Question: I have the following database:
'''
id name unit_id lft rgt level
-- -------------- ------- --- --- -----
1 Company Name 1 1 2 0
2 Manager 2 2 9 1
3 HR 3 3 8 2
4 Jr.Manager 5 5 8 2
5 Sr.Manager 8 7 8 2
'''
I want to insert record in the above preorder traversal table. For that I used the following code and queries:
'''
function addstructure() {
$level = $_GET['level'] + 1;
$rgt = $_GET['rgt'] + 1;
if ($_GET['level'] == 0) {
$sql = "UPDATE xp_subunit SET lft = lft+2, rgt=rgt+2 WHERE rgt > " . $_GET['rgt'] . "; ";
$this->db->query($sql);
$sql = "INSERT INTO xp_subunit SET level=" . $level . ", lft =" . $_GET['rgt'] . ", rgt = " . $rgt . " , name = '" . $_GET['name'] . "', unit_id='" . $_GET['unit_id'] . "', description='" . $_GET['description'] . "';";
$this->db->query($sql);
} else {
$sql = "UPDATE xp_subunit SET rgt = rgt+2 WHERE rgt > " . $_GET['lft'] . "; ";
$this->db->query($sql);
$sql = "INSERT INTO xp_subunit SET level=" . $level . ", lft =" . $_GET['rgt'] . ", rgt = " . $rgt . " , name = '" . $_GET['name'] . "', unit_id='" . $_GET['unit_id'] . "', description='" . $_GET['description'] . "';";
echo $this->db->query($sql);
}
}
'''
I am getting lft, rgt and level from database. The problem is when I tried to insert record ex. Jr.Manager and Sr.Manager under Manager category, it is not inserted properly. Instead of "Manager" category its inserting under HR->Jr.Manager->Sr.Manager like.
Whats wrong with above code?
Here is the image for better understanding:

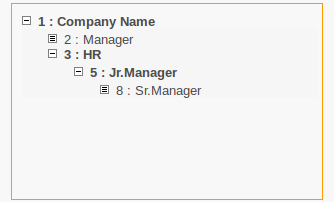
Answer: I am slightly modified your code just try this:
'''
$name = $_GET['name'];
$rgt = $_GET['rgt'];
$lft = $_GET['lft'];
$level = $_GET['level'] + 1;
$right = $rgt + 1;
$sql1 = "UPDATE xp_subunit SET lft = lft+2 WHERE lft >= $rgt ;";
$this->db->query($sql1);
$sql2 = "UPDATE xp_subunit SET rgt = rgt+2 WHERE rgt >= $rgt ;";
$this->db->query($sql2);
$sql3 = "INSERT INTO xp_subunit ('id','name','unit_id','lft', 'rgt', 'level')
values (NULL, '$name', '$unit_id',$rgt, $right, '$level');";
echo $this->db->query($sql3);
'''
It will work for you.